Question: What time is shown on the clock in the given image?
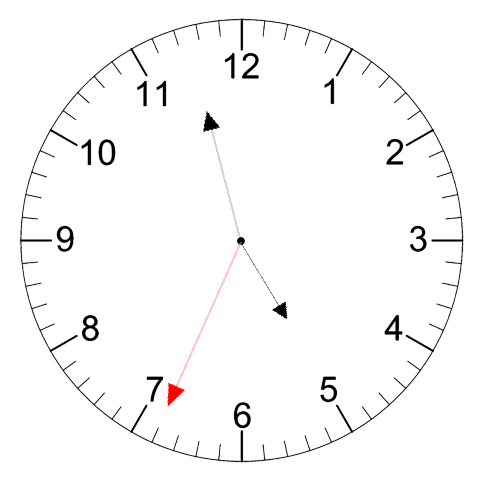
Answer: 04:57:34